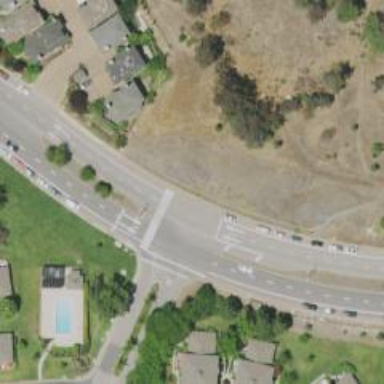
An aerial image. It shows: Tertiary_link road with asphalt surface.